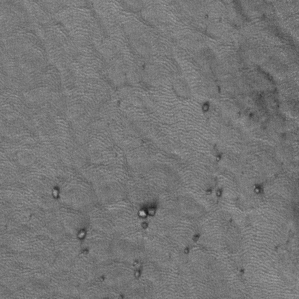
Label: frost